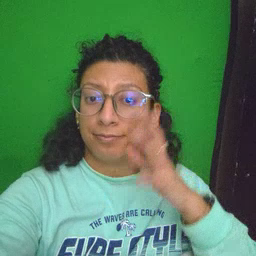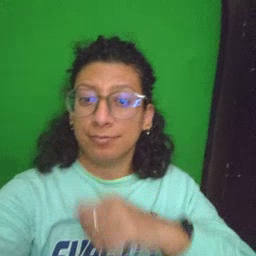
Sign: farm